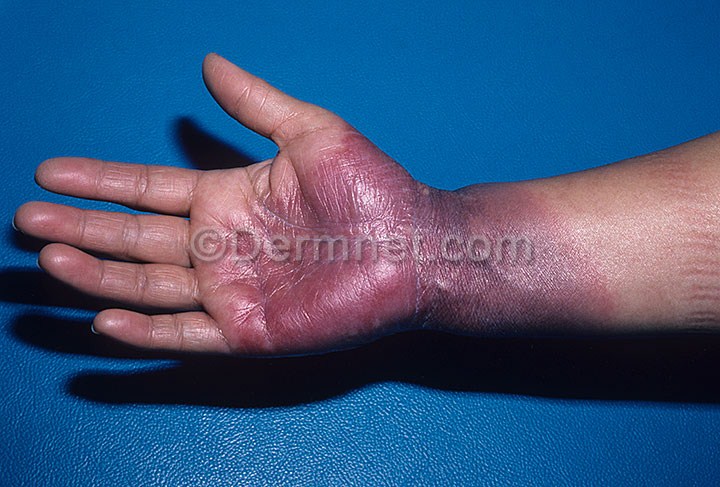
Disease: Exanthems and Drug Eruptions